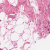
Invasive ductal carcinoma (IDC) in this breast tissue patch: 0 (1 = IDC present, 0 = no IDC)